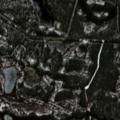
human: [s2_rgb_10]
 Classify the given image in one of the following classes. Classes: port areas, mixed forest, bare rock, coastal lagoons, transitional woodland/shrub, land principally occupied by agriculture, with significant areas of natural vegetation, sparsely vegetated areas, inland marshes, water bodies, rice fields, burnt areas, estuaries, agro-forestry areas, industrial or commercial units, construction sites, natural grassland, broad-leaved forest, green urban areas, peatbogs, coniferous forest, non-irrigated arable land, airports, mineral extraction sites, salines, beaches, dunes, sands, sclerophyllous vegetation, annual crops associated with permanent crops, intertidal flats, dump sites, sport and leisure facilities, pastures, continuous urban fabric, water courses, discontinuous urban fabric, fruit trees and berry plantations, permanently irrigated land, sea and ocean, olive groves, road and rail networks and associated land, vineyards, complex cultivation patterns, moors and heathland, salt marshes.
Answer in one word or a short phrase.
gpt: coniferous forest, transitional woodland/shrub